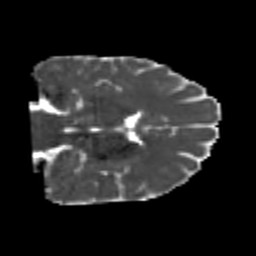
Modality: MD
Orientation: coronal
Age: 25
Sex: male
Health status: healthy
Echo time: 0.074 s